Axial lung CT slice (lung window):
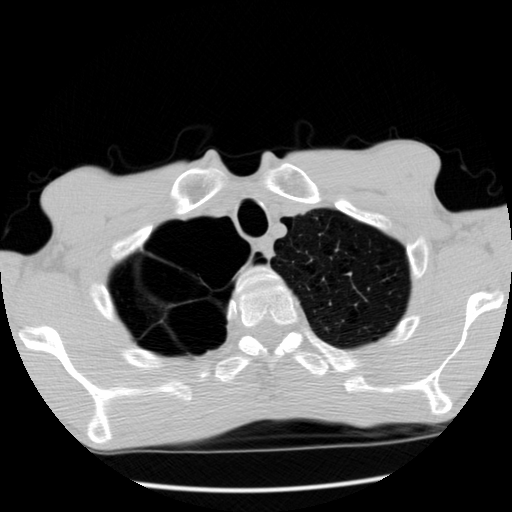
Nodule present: no